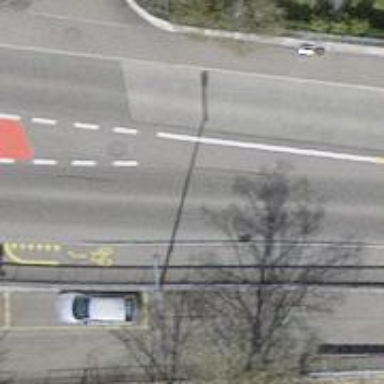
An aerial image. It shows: Bus stop equipped with public transport stop position.